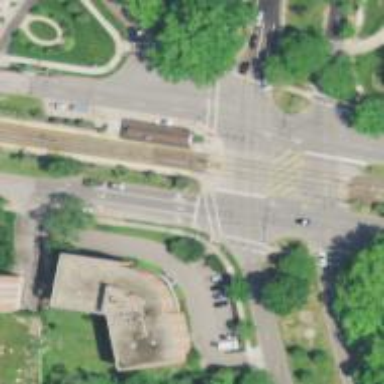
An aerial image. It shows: Light rail electrified with contact line.